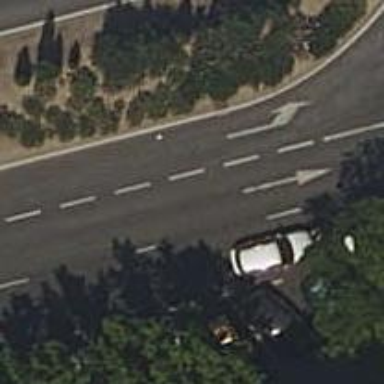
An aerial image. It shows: Tertiary road with asphalt surface.